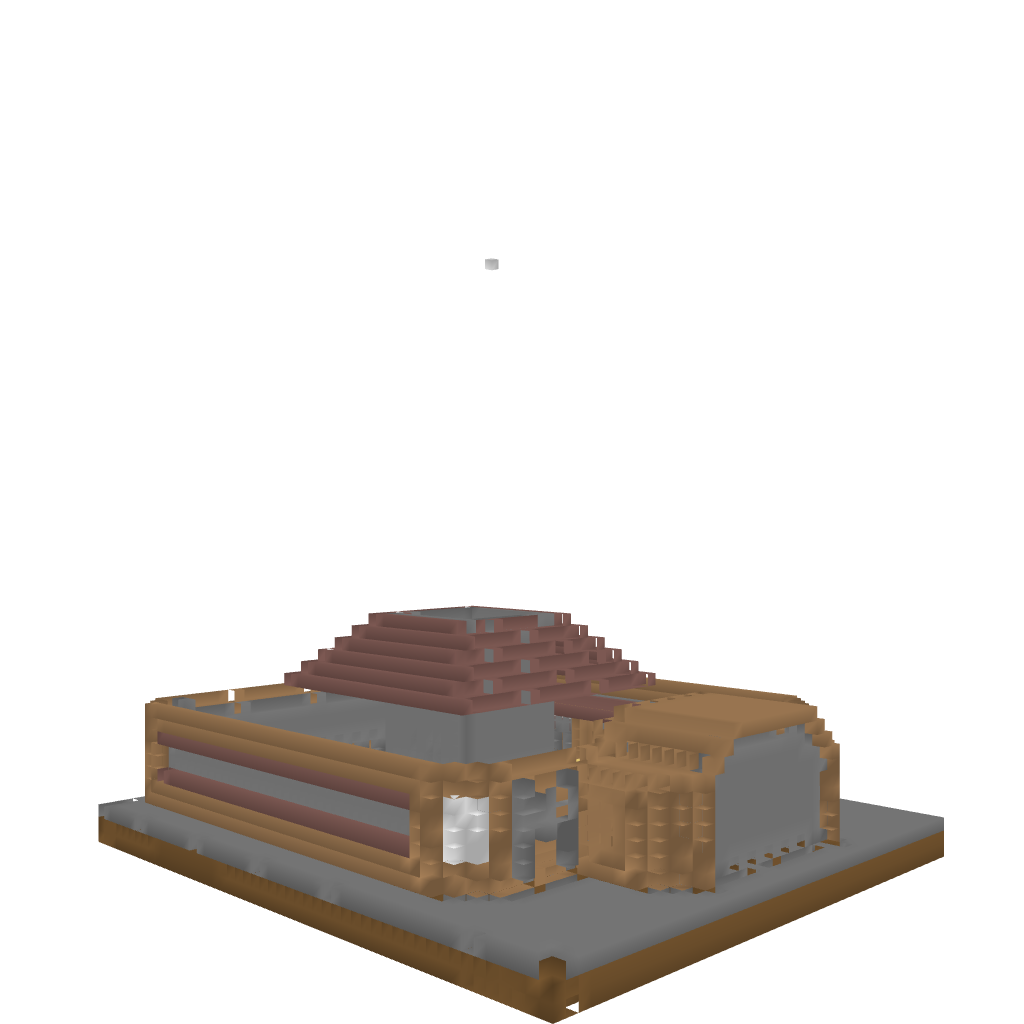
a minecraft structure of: MobArena bad low quality